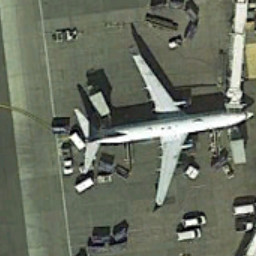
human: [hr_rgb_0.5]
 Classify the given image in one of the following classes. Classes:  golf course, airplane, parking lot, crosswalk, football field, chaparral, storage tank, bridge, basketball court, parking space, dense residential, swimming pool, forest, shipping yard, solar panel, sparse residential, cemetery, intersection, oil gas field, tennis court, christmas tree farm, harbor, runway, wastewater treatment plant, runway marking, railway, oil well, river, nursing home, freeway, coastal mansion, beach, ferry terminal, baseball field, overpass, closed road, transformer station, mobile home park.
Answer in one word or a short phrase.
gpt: airplane